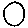
Label: circle